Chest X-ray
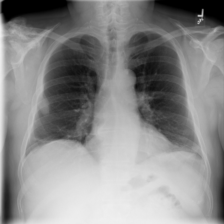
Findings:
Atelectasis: positive
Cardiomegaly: negative
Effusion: negative
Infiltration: negative
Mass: negative
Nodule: positive
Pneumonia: negative
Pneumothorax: negative
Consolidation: negative
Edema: negative
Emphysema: negative
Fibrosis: negative
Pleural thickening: negative
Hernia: negative